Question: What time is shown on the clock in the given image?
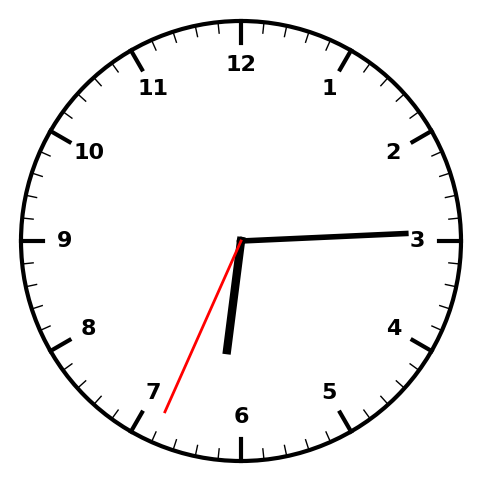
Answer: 06:14:34